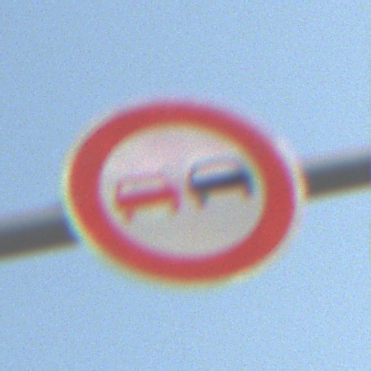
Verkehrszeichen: Ueberholverbot
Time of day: MorningAfternoon
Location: Outdoor (Special)
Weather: Clear
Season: NotSpecified
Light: Natural